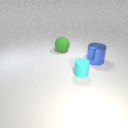
large blue metal cylinder in front of large green rubber sphere